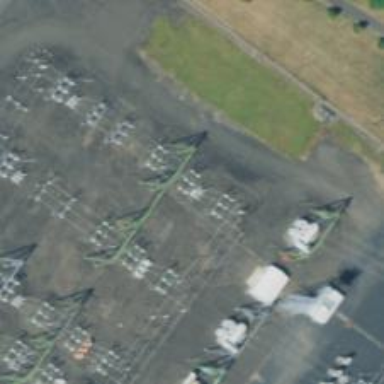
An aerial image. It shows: Switch used for power control.